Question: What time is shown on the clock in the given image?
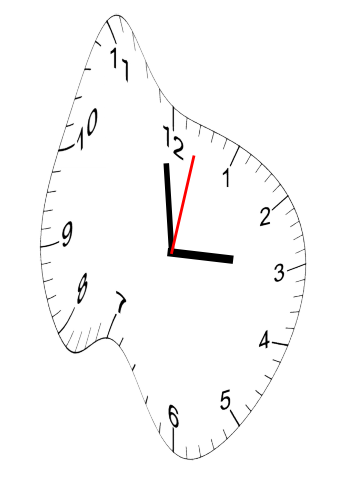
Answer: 02:59:02